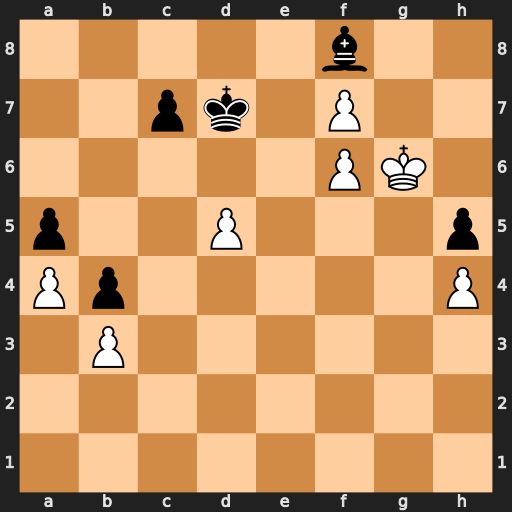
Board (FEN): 5b2/2pk1P2/5PK1/p2P3p/Pp5P/1P6/8/8
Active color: w
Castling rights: -
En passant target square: -
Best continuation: Kh7 Kd6 Kg8